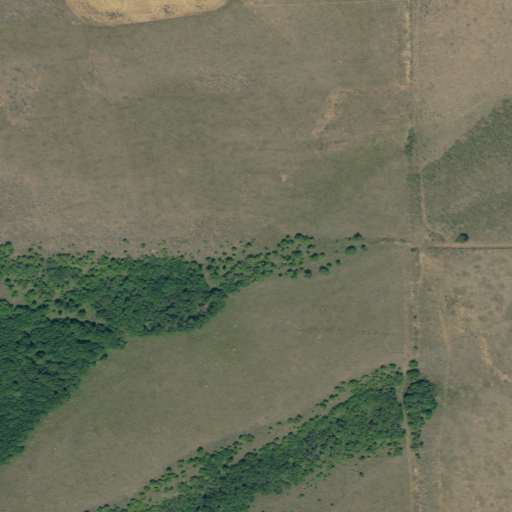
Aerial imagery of valley in Utah named Old Canyon containing shrub, deciduous forest, cultivated crops, and open development